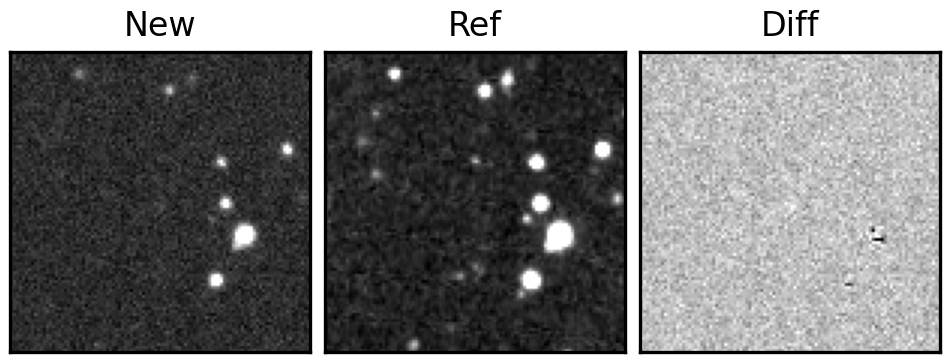
Label: real